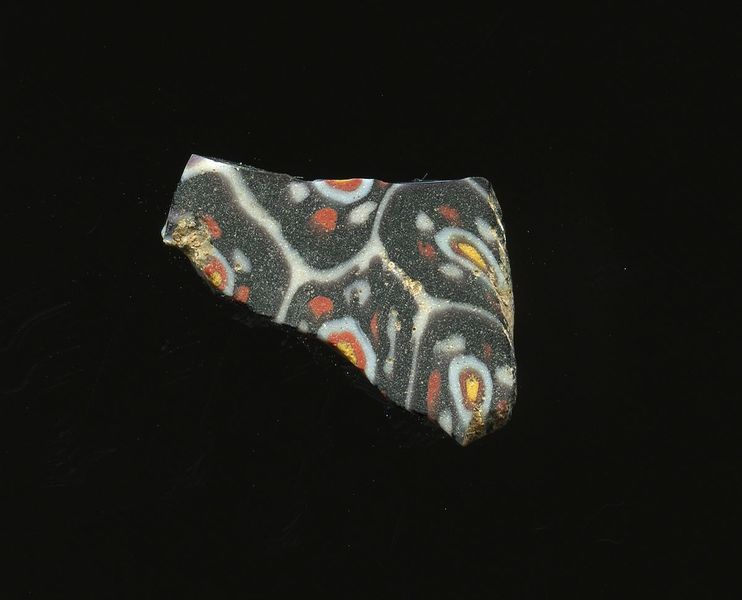
Titel: Mosaikglasfragment
Standort: Hamburg
Institution: Museum für Kunst und Gewerbe Hamburg
Schlagwörter: blau, glas, rot, muster, farben, gemustert, antike, technik, kreise, mosaik, fragment, wandschmuck, kaiserzeit, bruch, scherbe, blumenornamente, bodenbeläge, frühe kaiserzeit, prinzipat, römische, millefiori, mittlere, späte, kelb